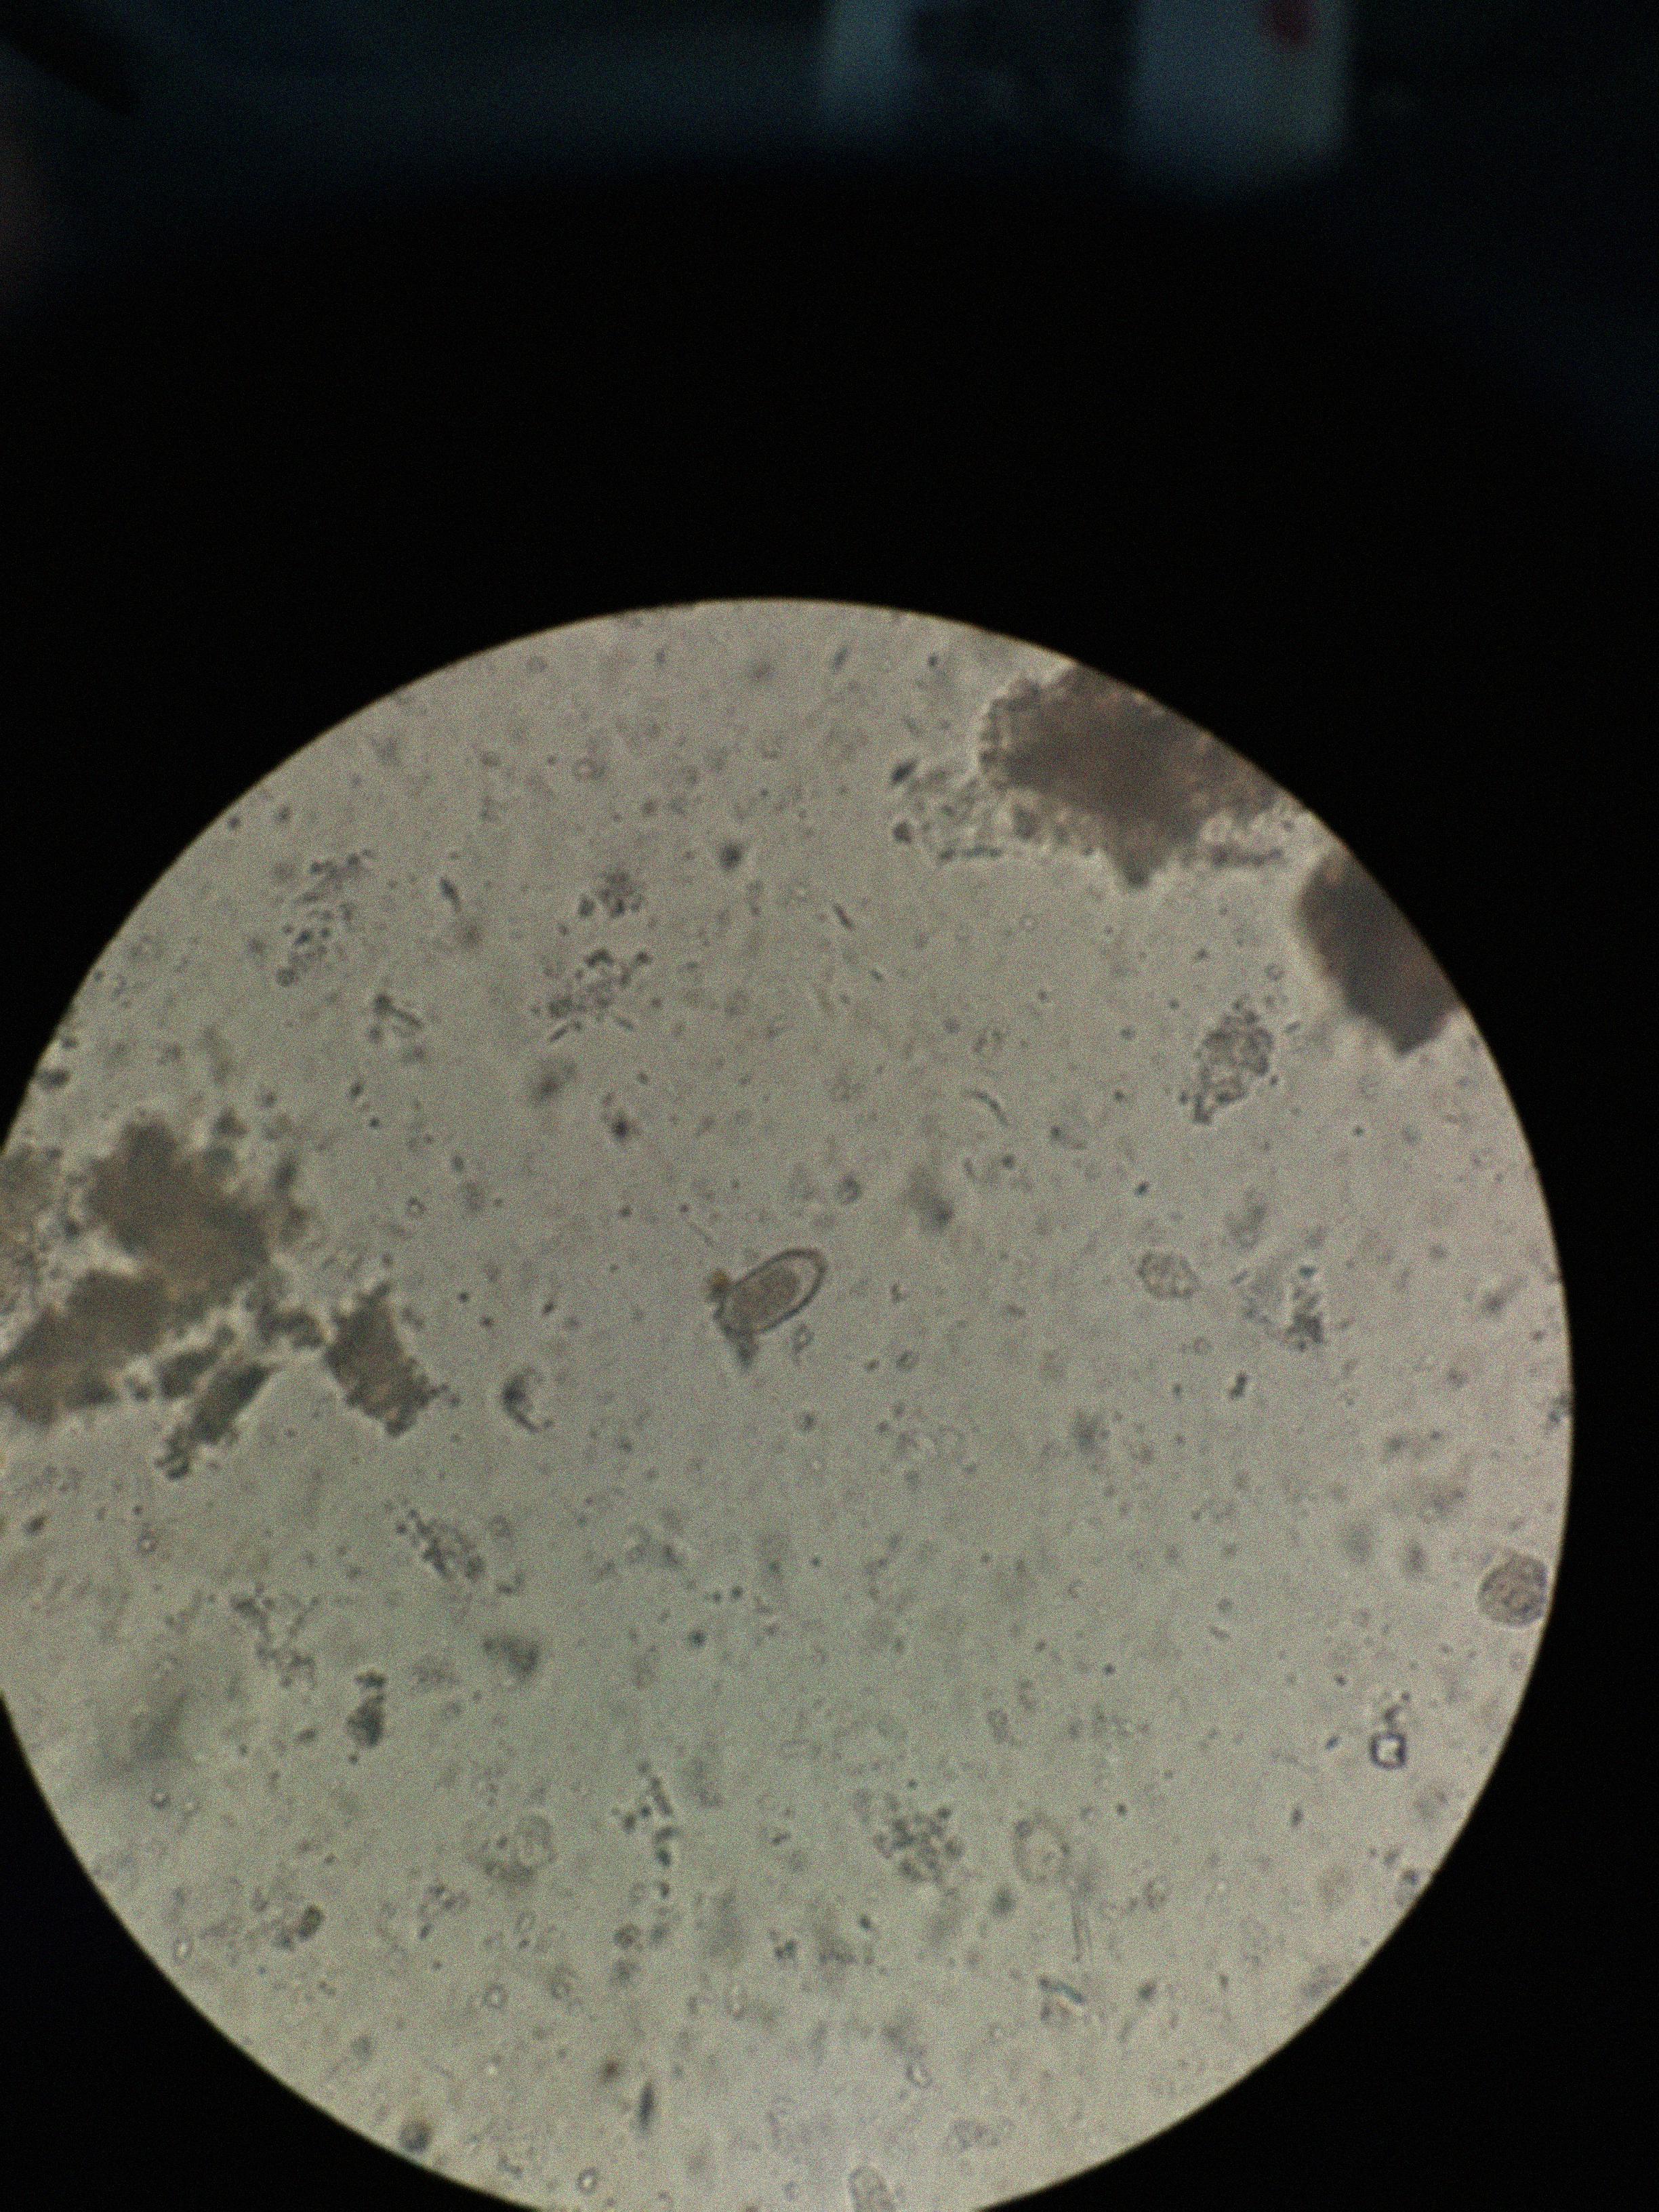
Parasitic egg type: Capillaria philippinensis